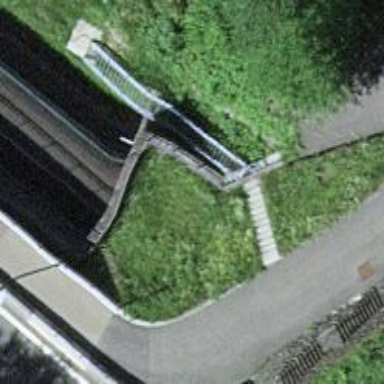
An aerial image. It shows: Road with steps.